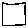
Label: square